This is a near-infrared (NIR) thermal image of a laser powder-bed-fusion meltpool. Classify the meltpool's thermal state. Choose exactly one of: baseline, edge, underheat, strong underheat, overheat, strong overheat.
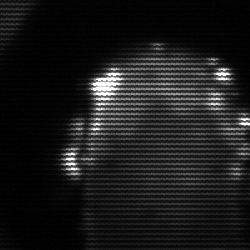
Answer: baseline